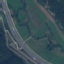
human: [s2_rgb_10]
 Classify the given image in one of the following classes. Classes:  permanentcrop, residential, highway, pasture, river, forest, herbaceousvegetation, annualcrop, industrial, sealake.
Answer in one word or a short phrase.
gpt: Highway